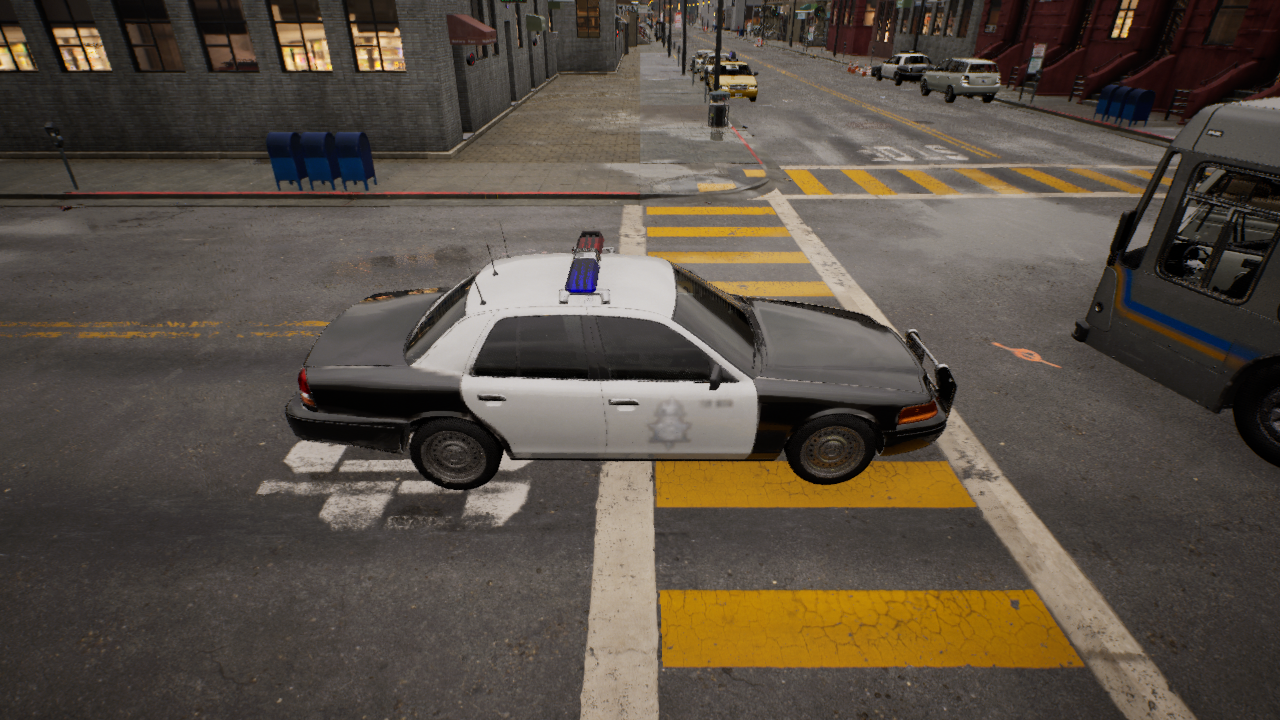
Venue: residential
Lighting: golden hour
Vehicle rig: sedan